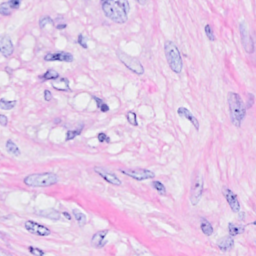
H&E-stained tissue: Breast